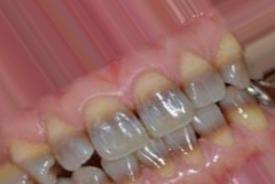
Condition: Tooth Discoloration